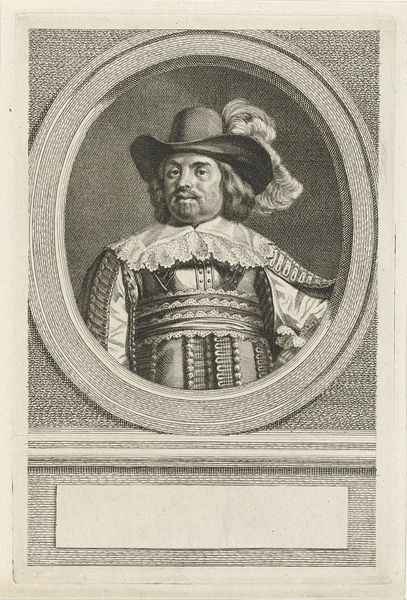
Titel: Portret van Roelof Bicker
Künstler: Jacob Houbraken
Standort: Amsterdam
Institution: Rijksmuseum
Schlagwörter: fancy, hat, white, window, arm, black, collar, face, gray, grey, hair, lace, nose, old, portrait, picture, print, feather, man, head, eyes, male, spanish, uniform, drawing, paper, black and white, frame, gaze, oval, trim, chin, mouth, silk, buttons, etching, sketch, beard, french, pen, satin, person, human, clothes, vest, ink, engraving, pencil, bart, circle, eye, chest, shoulders, dutch, cheek, blank, tan, page, round, eyebrow, button, ruffles, mustache, moustache, sleeves, serious, historic, medallion, laces, ruffle, bearded, upper class, colonial, nobleman, hals, brows, middle class, merchant, portarit, mustach, brim, anonymous, plume, bands, half, middle-aged, trader, fany, frans, cicrlce, neatherland, well to do, frontal view